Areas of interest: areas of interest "Nanxiang Car Capital"
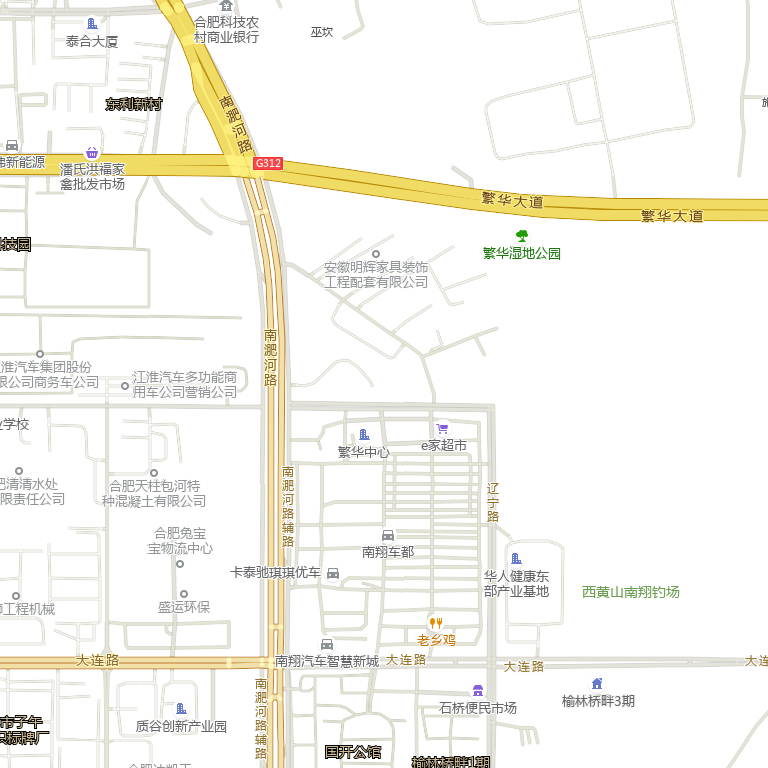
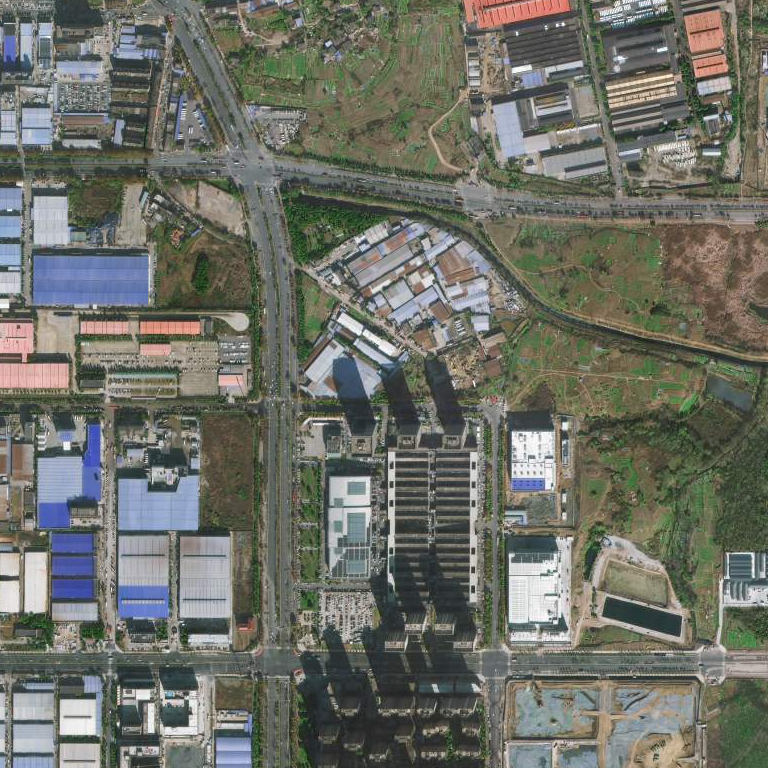